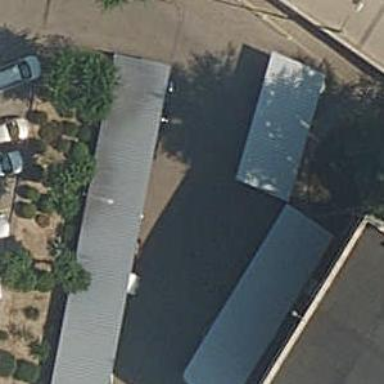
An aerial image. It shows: View of roof of building.